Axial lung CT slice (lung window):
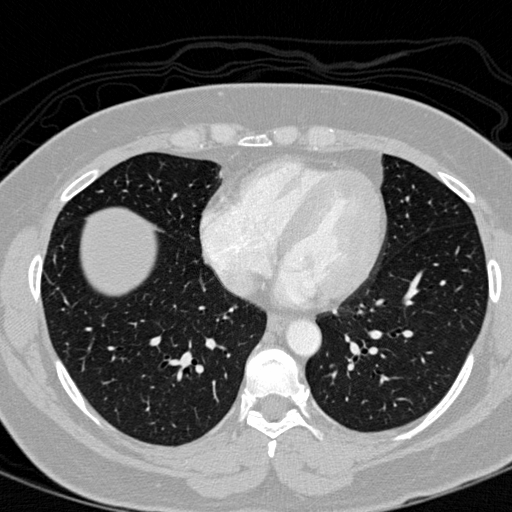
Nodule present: no